RGB frame:
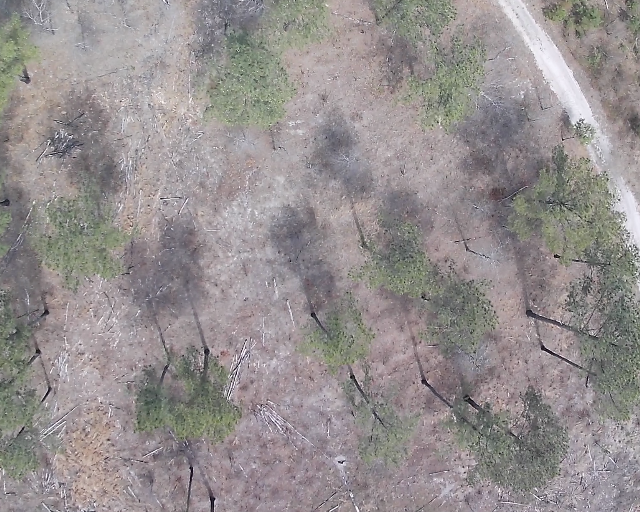
Thermal frame:
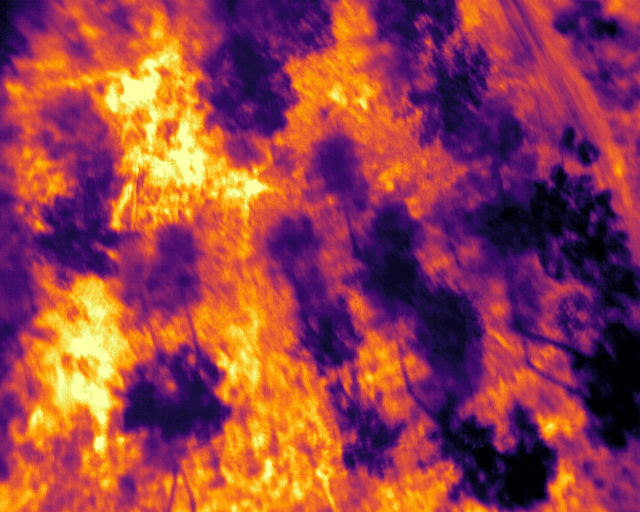
Captured: 2026-02-26 02:27:49
Pixels at or above 80 °C: 0 (fraction of frame: 0)